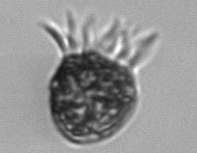
Label: Ciliophora